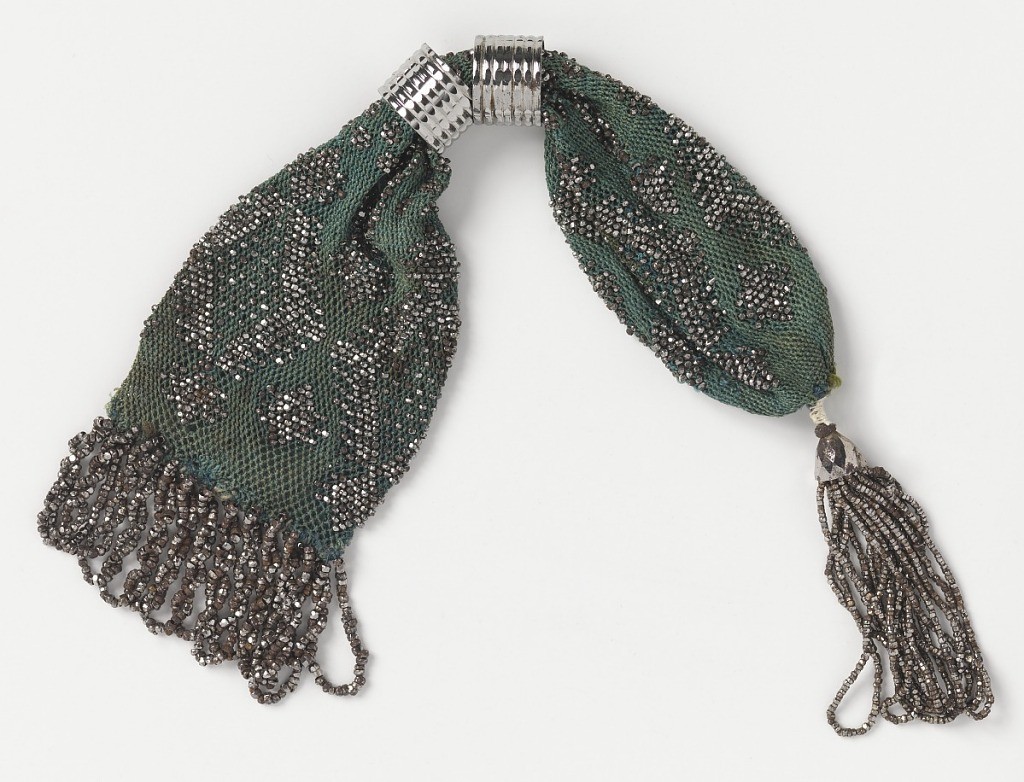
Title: Miser's purse
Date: early 19th century
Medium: silk, metal Technique: crocheted
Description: Crocheted dark green silk embroidered with cut steel beads in diamond patterns.  Two steel rings control side closing; at one end, a bead tassel, at the other, fringe of twisted bands. Both are made of cut steel.